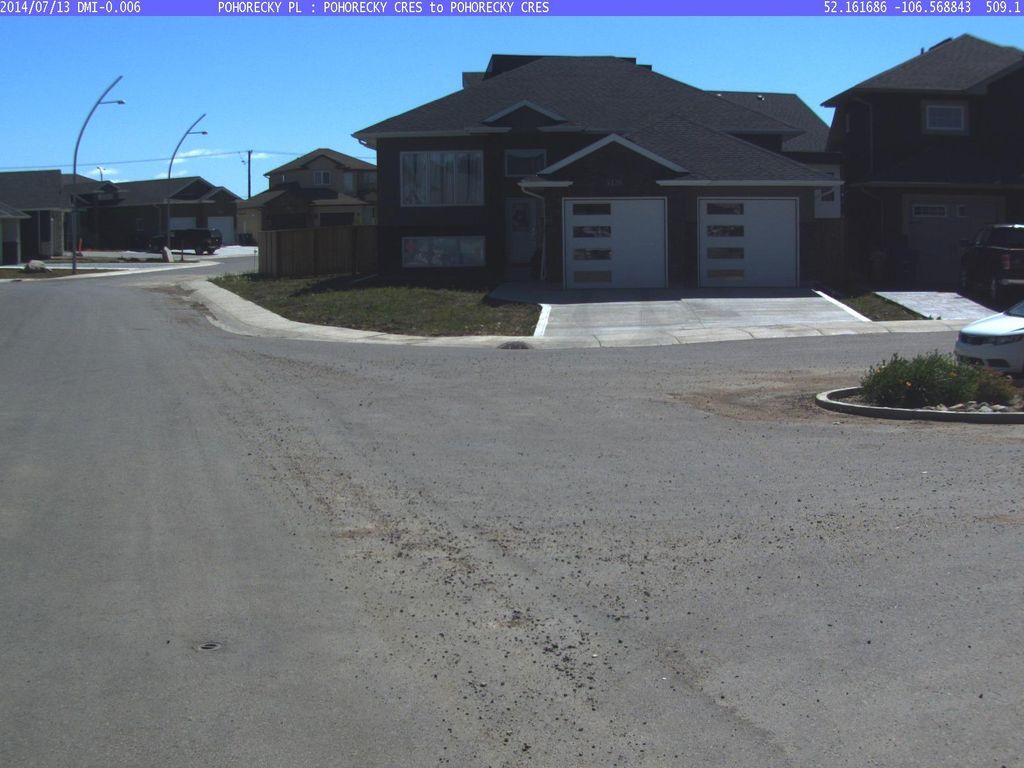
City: saskatoon